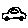
Label: car